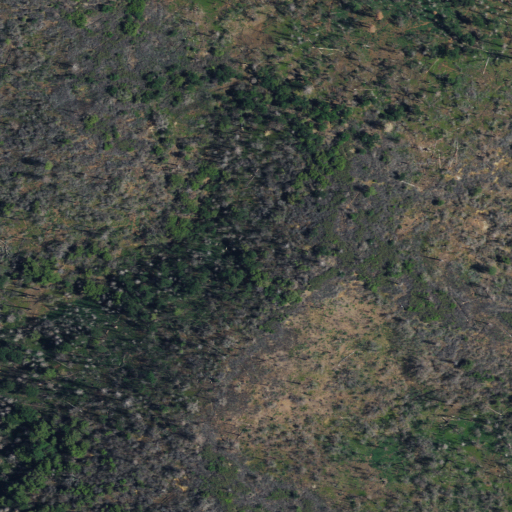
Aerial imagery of ridge(s) in California named Snyder Ridge containing shrub, grassland, and evergreen forest